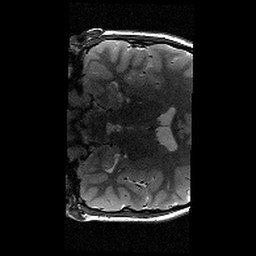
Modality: T2w
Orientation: coronal
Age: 13
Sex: male
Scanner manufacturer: siemens
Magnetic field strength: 3 T
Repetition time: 8.46 s
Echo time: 0.067 s